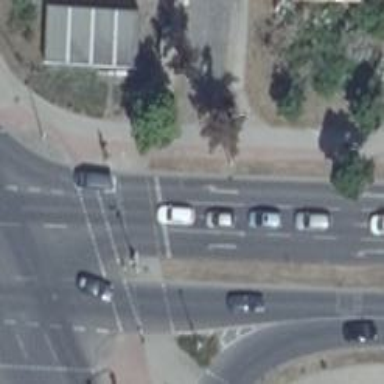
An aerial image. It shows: Traffic signals at road crossing.